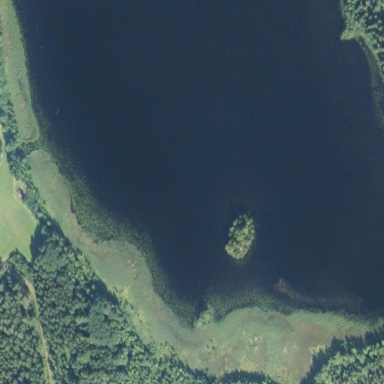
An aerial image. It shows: Bog wetland.